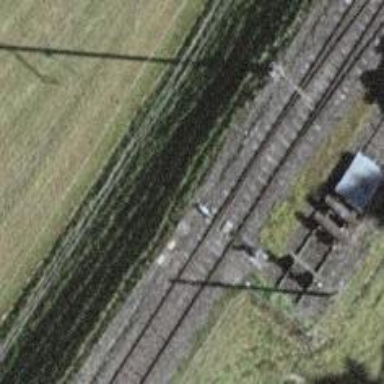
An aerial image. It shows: Railway switch.